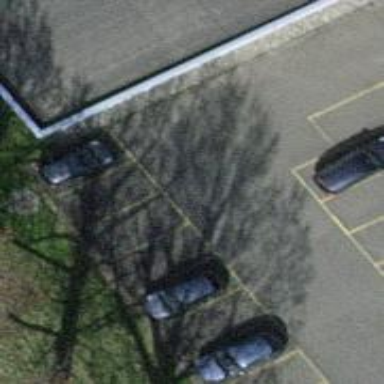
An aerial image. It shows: Road serving as parking aisle.